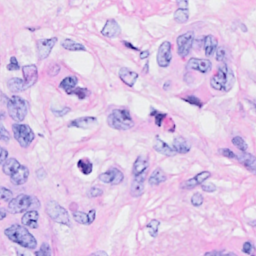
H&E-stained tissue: Breast